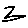
Label: zigzag